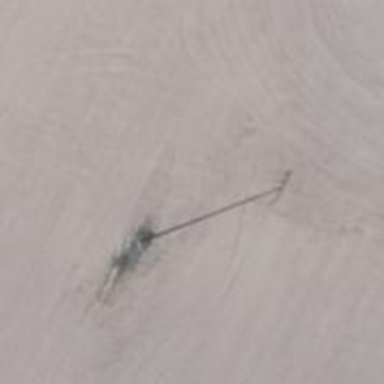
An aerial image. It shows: Power pole.